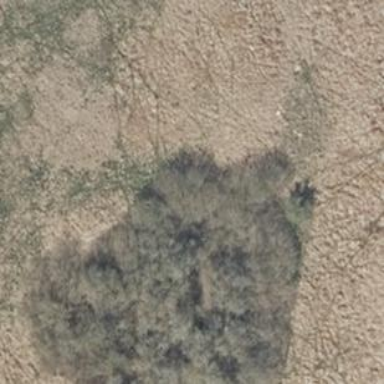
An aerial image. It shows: Area covered in scrub vegetation.